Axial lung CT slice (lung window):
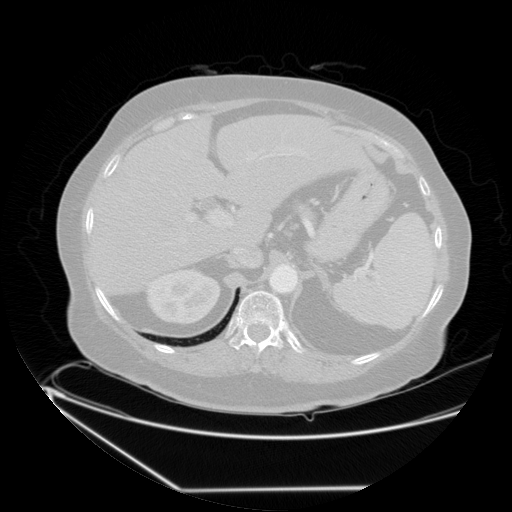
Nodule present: no